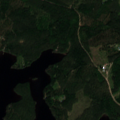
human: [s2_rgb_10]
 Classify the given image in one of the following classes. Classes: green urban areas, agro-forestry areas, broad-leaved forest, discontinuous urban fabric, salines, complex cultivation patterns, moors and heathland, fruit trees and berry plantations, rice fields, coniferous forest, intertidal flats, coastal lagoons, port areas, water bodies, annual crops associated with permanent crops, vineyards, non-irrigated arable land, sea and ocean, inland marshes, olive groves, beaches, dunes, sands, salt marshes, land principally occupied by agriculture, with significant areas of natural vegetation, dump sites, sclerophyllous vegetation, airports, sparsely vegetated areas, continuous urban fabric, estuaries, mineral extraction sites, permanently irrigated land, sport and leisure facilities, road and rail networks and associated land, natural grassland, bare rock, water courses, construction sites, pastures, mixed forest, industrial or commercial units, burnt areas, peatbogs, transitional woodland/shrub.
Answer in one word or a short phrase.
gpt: coniferous forest, mixed forest, water bodies